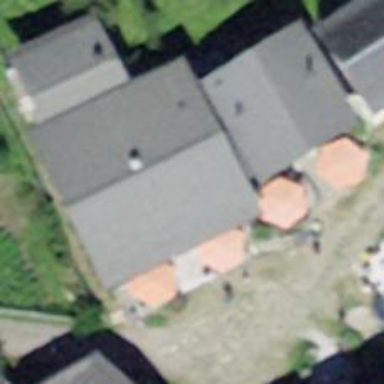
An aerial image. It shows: Hostel for tourism.